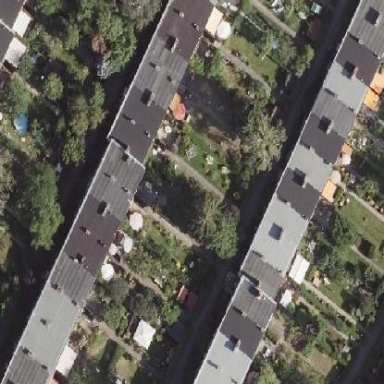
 designed for leisure activities on land."